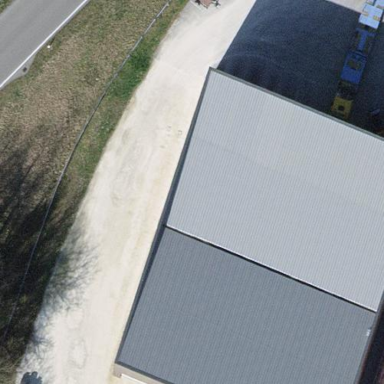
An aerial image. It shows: Industrial building.